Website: lowes
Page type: review-order
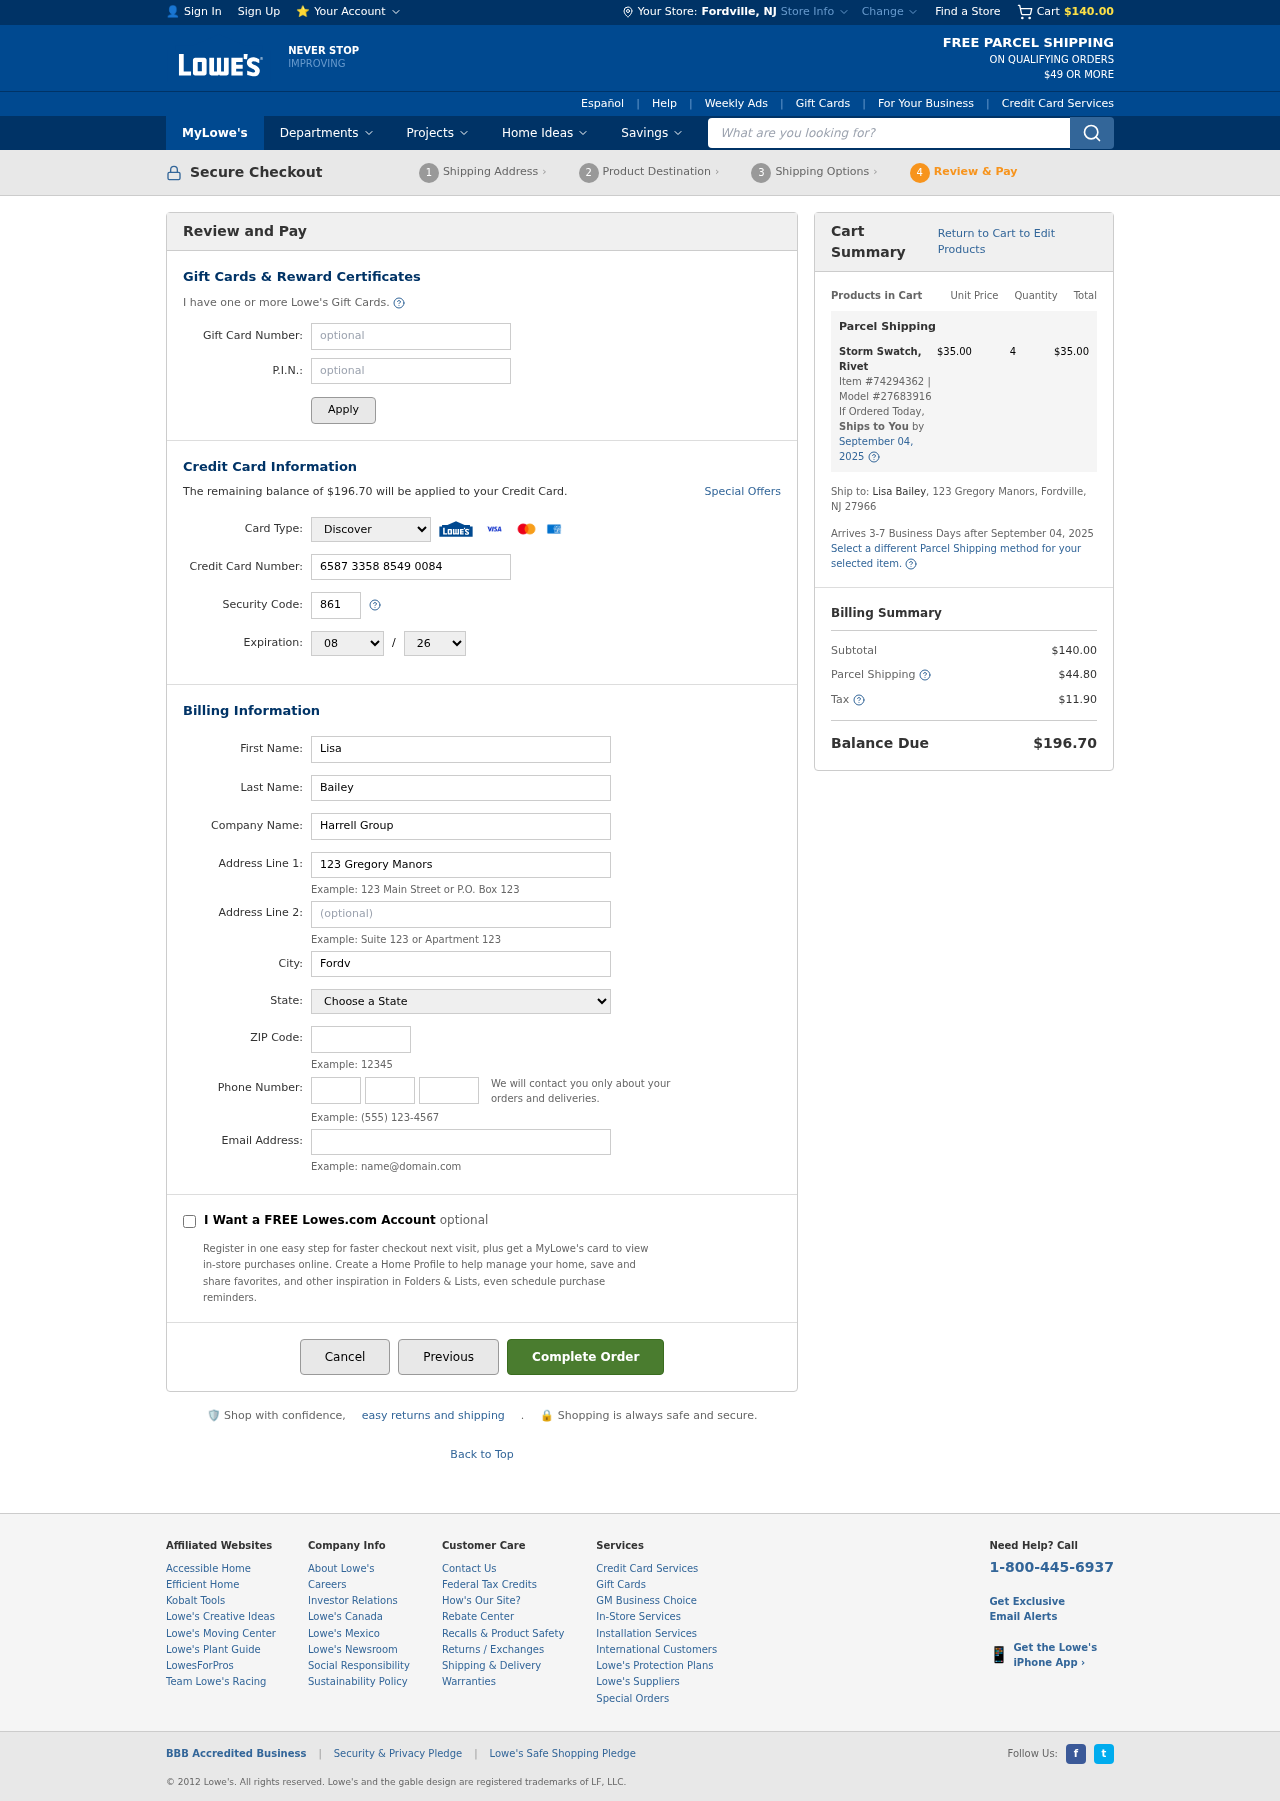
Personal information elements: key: PII_CARD_CVV
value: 861
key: PII_CARD_EXPIRY_MONTH
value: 08
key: PII_CARD_EXPIRY_YEAR
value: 26
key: PII_CARD_NUMBER
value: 6587 3358 8549 0084
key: PII_CARD_TYPE
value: Discover
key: PII_CITY
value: Fordville
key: PII_CITY_STATE
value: Fordville, NJ
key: PII_COMPANY
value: Harrell Group
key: PII_EMAIL
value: lisabailey@gmail.com
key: PII_FIRSTNAME
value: Lisa
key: PII_LASTNAME
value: Bailey
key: PII_PHONE_AREA
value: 674
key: PII_PHONE_PREFIX
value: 867
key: PII_PHONE_SUFFIX
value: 5341
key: PII_POSTCODE
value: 27966
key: PII_STATE
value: New Jersey
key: PII_STREET
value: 123 Gregory Manors
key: PII_STREET2
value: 123 Gregory Manors
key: PII_FULLNAME2
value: Lisa Bailey
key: PII_STATE_ABBR
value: NJ
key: PII_POSTCODE_FULL
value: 27966
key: PII_CITY_STATE_ZIP
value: Fordville, NJ 27966
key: PII_POSTCODE_NUMERIC
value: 27966
Product elements: key: PRODUCT1_NAME
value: Storm Swatch, Rivet
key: PRODUCT1_PRICE
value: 35
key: PRODUCT1_QUANTITY
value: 4
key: PRODUCT1_ITEM_NUMBER
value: Item #74294362
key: PRODUCT1_MODEL_NUMBER
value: Model #27683916
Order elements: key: ORDER_SUBTOTAL
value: $140.00
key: ORDER_BALANCE_DUE
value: $196.70
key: ORDER_SHIPPING_DATE
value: September 04, 2025
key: ORDER_ITEM_TOTAL
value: $35.00
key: ORDER_SHIPPING_DATE2
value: September 04, 2025
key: ORDER_SHIPPING_COST
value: $44.80
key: ORDER_TAX
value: $11.90
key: ORDER_TOTAL
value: $196.70
Search elements: key: HEADER_SEARCH
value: What are you looking for?